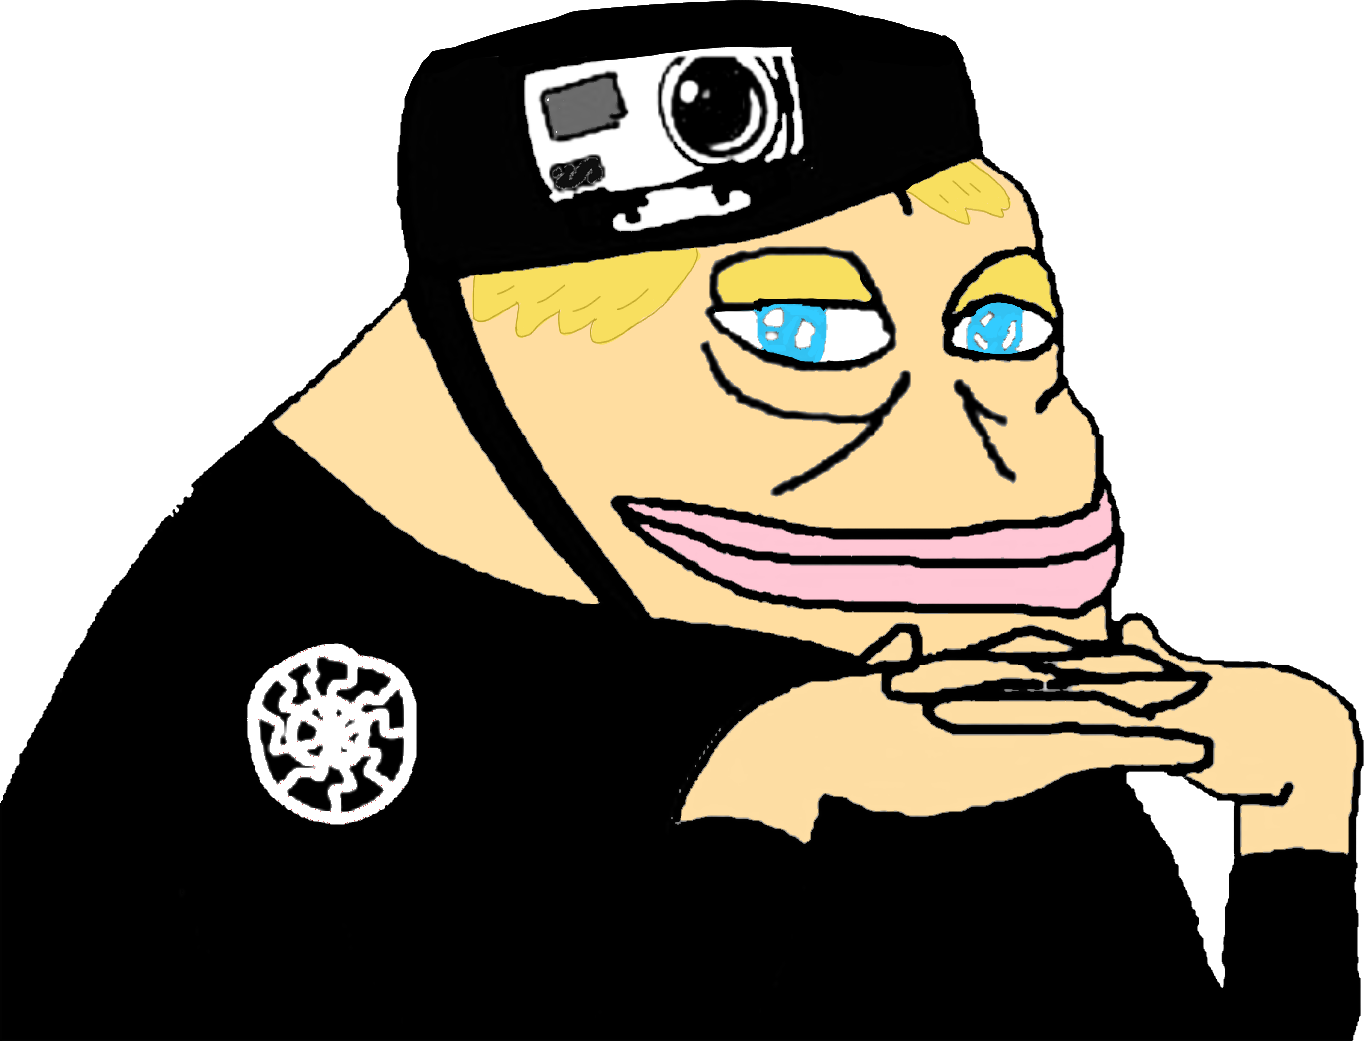
Label: 5_Pepe